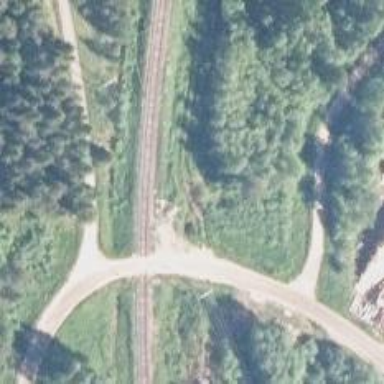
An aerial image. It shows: Railway track of B1 class.